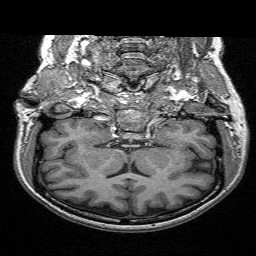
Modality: T1w
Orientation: sagittal
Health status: ill
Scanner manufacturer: siemens
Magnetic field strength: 3 T
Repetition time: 2.3 s
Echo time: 0.00298 s